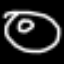
Label: donut